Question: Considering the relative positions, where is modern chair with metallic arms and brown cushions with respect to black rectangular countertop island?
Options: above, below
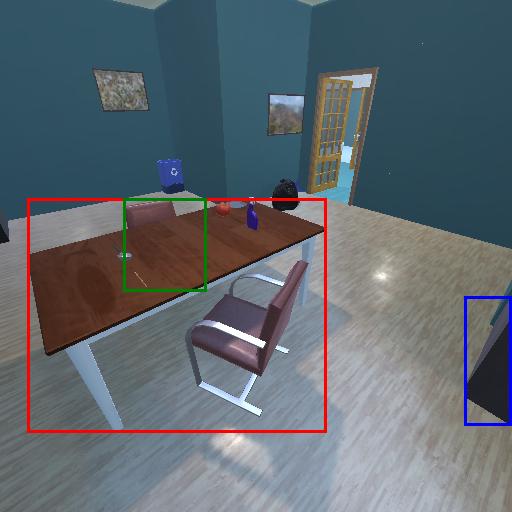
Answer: above